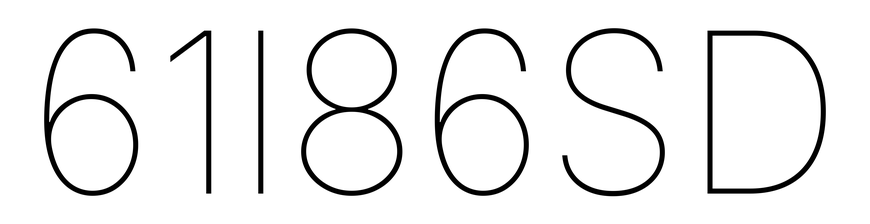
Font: Inter_Thin